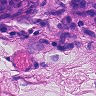
Metastatic tissue present: yes